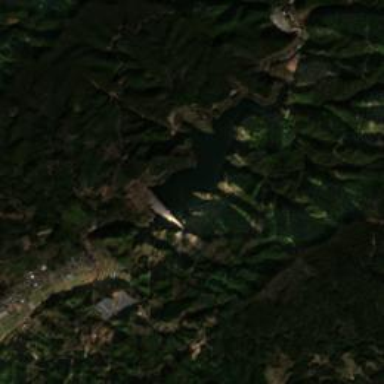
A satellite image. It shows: Serene lake.